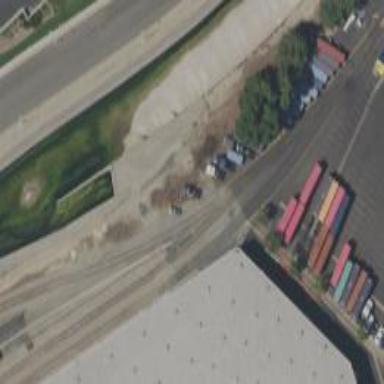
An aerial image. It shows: Rail spur service.